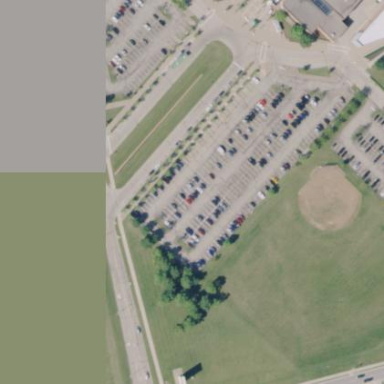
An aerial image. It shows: Baseball pitch for leisure and sports activities.